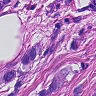
Metastatic tissue present: yes